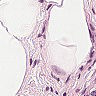
Metastatic tissue present: no